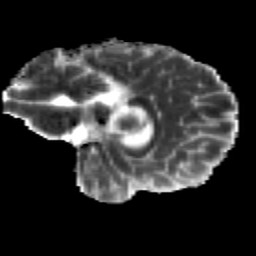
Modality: MD
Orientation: sagittal
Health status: healthy
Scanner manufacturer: siemens
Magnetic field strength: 3 T
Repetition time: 12 s
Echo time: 0.092 s